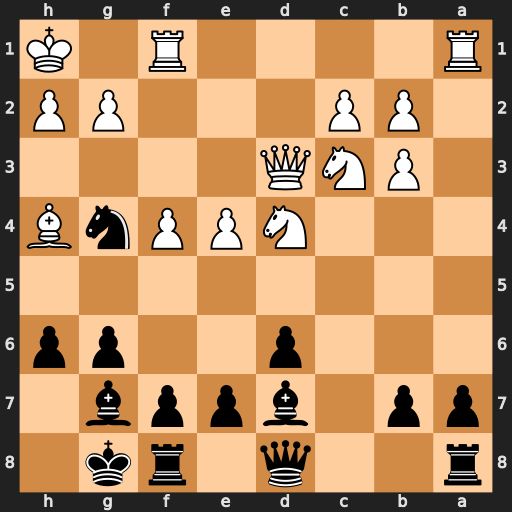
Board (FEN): r2q1rk1/pp1bppb1/3p2pp/8/3NPPnB/1PNQ4/1PP3PP/R4R1K
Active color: b
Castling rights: -
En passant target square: -
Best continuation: Bxd4 Qxd4 e5 Bxd8 exd4